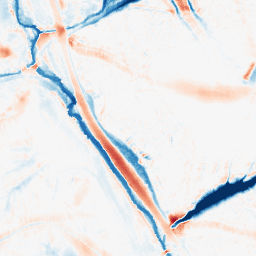
Category: morphological
Decomposition family: morphological_ellipse
Decomposition parameters: operation: average
width: 30
height: 30
Upsampling method: cubic_catmull_rom
Upsampling parameters: scale: 4
Upsampling scale: 4